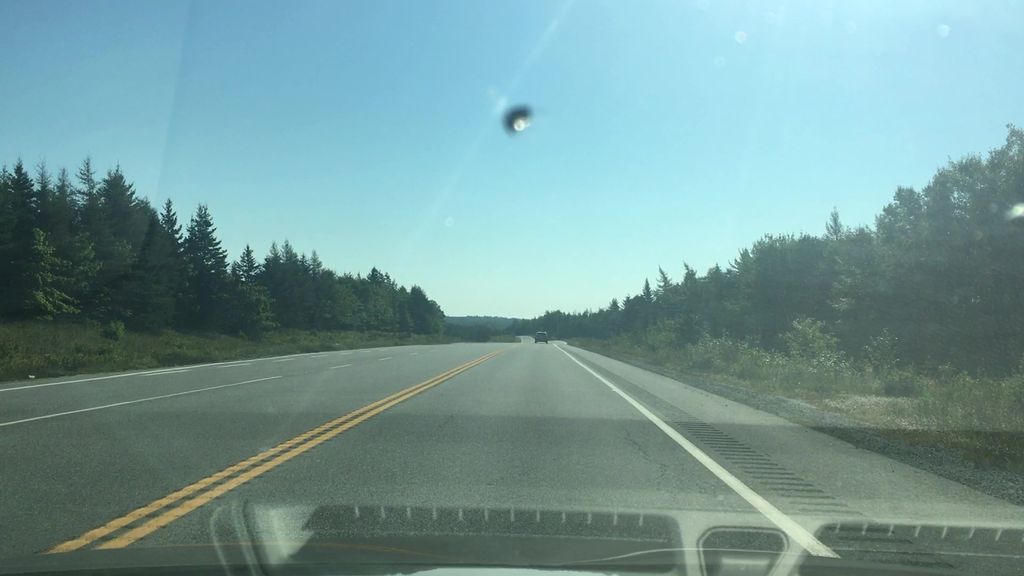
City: halifax